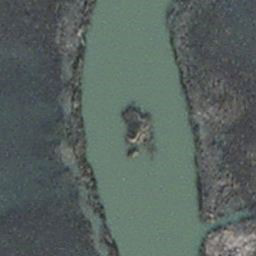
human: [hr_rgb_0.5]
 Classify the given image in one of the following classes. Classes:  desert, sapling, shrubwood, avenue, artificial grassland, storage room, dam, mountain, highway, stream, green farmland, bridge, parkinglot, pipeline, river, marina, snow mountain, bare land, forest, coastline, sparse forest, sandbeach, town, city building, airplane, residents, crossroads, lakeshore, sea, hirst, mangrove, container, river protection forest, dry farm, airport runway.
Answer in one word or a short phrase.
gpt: stream